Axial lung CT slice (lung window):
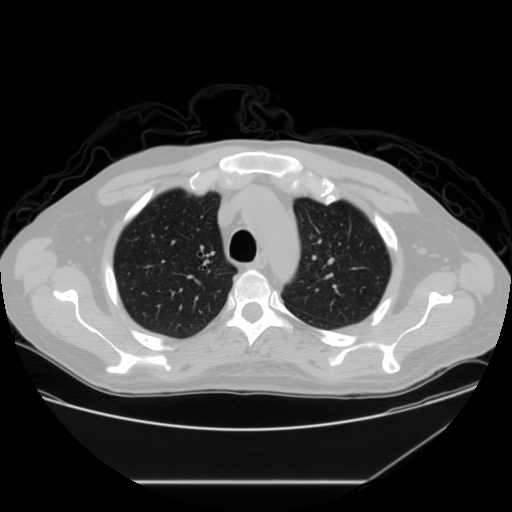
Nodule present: no